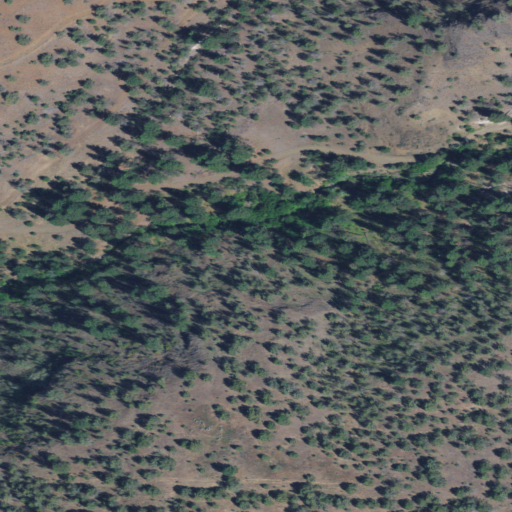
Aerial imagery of valley in Oregon named Murphy Canyon containing evergreen forest, shrub, grassland, open development, low intensity development, and woody wetlands